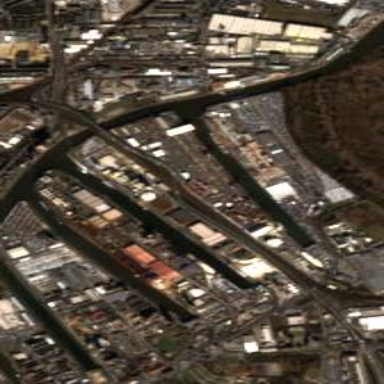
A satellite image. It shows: Industrial area designated for port activities.